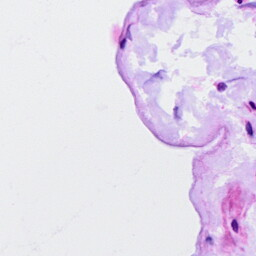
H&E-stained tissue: Ovarian